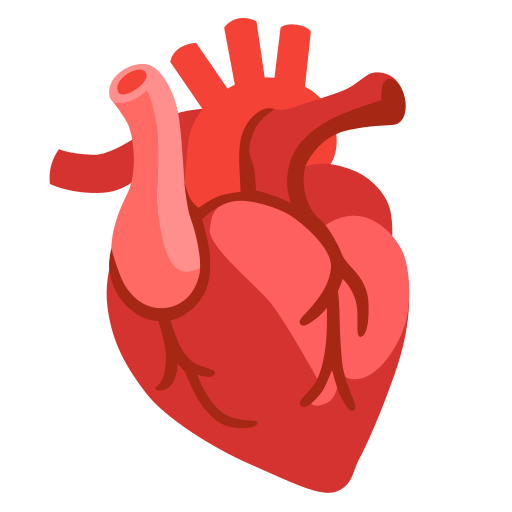
Emoji: 🫀